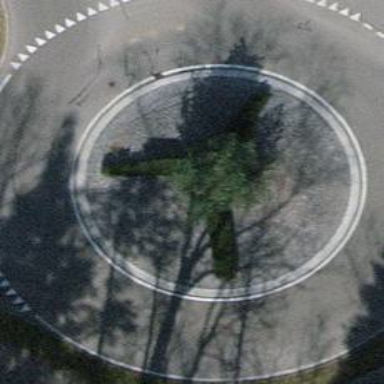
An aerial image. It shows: Urban tree with needle-leaved evergreen foliage.